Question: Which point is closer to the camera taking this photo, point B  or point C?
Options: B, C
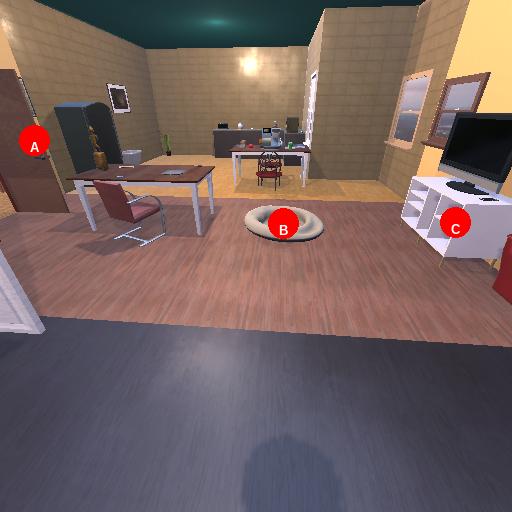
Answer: B